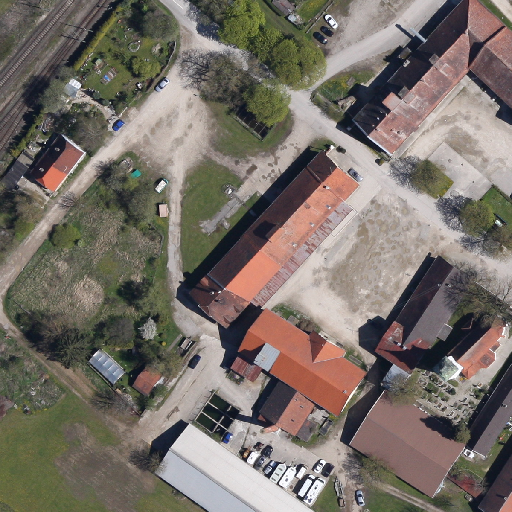
Referring expression: car